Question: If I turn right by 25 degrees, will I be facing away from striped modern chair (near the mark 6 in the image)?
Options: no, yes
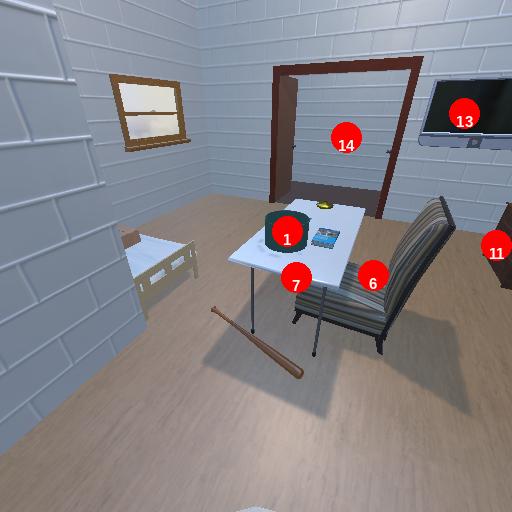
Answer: no